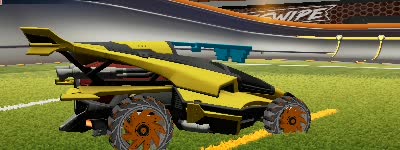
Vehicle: aftershock